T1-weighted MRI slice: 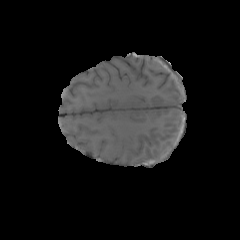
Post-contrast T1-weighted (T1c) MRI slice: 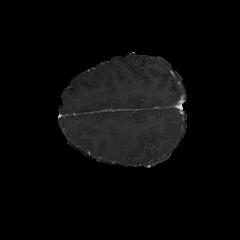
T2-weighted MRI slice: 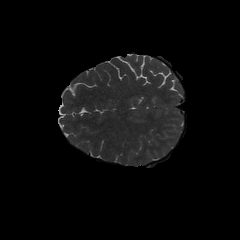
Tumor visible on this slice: no